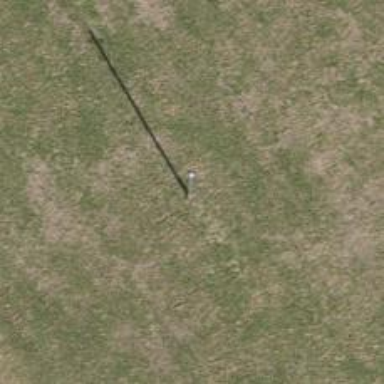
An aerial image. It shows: Power pole.